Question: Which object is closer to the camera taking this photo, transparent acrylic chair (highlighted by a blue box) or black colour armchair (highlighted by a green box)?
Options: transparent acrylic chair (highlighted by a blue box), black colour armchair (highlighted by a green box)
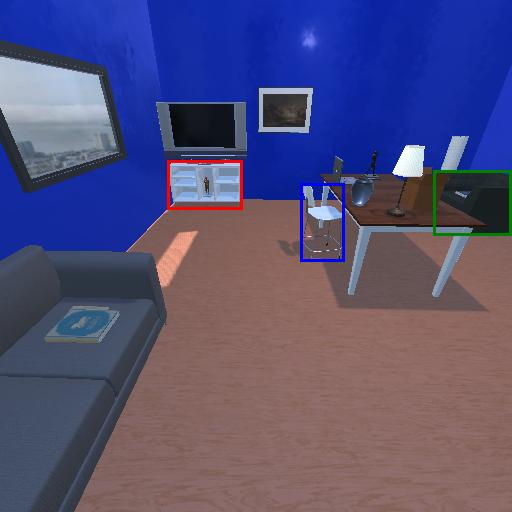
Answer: transparent acrylic chair (highlighted by a blue box)